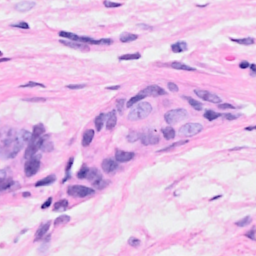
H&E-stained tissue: Breast